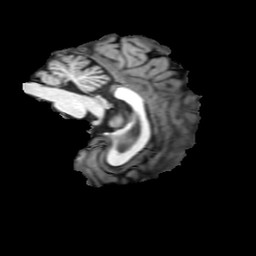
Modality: T1w
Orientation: sagittal
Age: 31
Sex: male
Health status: healthy